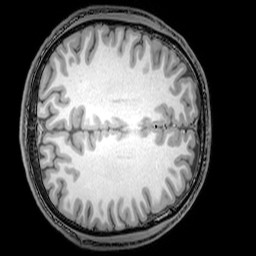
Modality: T1w
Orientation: axial
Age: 22
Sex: male
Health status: healthy
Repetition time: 0.081 s
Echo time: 0.037 s